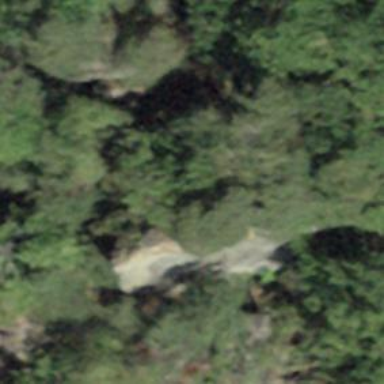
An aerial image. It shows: Natural cliff.